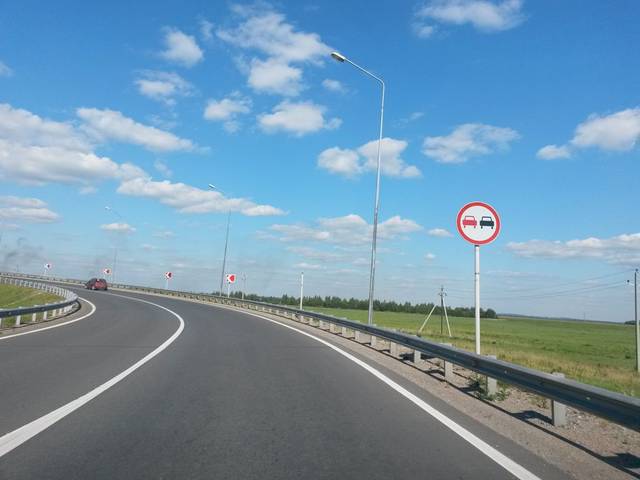
Region: Russia
Coordinates: 57.737, 39.899